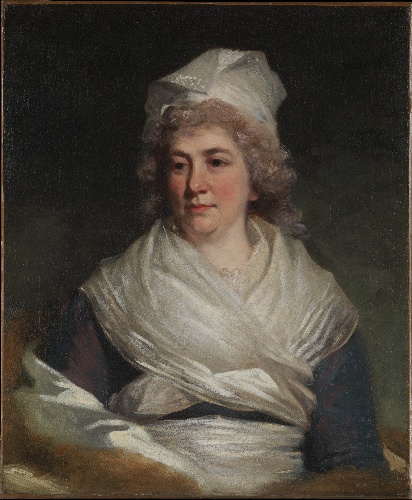
Title: Mrs. Richard Bache (Sarah Franklin, 1743–1808)
Artist: John Hoppner
Artist bio: British, London 1758–1810 London
Date: 1793
Object type: Painting
Classification: Paintings
Medium: Oil on canvas
Dimensions: 30 1/8 x 24 7/8 in. (76.5 x 63.2 cm)
Department: European Paintings
Credit line: Catharine Lorillard Wolfe Collection, Wolfe Fund, 1901
Accession year: 1901
Repository: Metropolitan Museum of Art, New York, NY
Tags: Portraits|Women